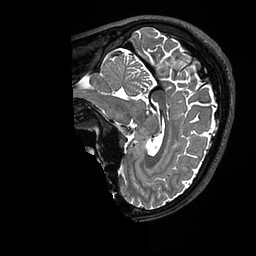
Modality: T2w
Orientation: sagittal
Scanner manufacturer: ge
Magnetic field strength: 3 T
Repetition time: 3.202 s
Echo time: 0.06656 s